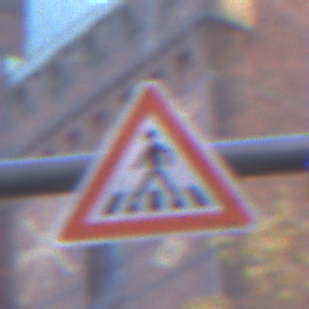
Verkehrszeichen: FussgaengerueberwegRechts
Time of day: SunriseSunset
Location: Outdoor (Urban)
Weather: Clear
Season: NotSpecified
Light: Natural